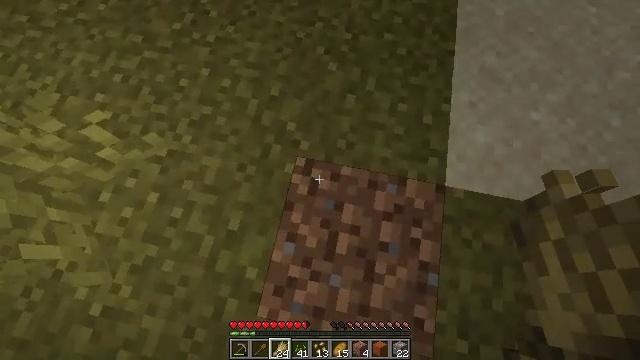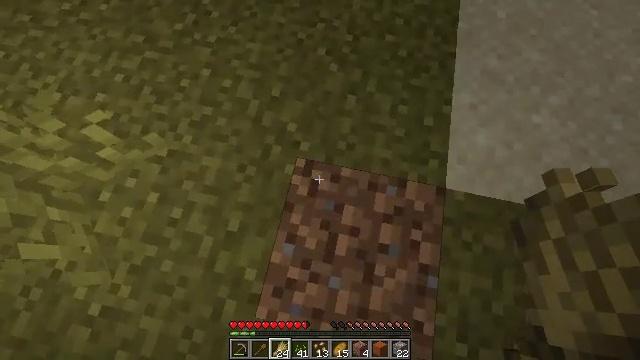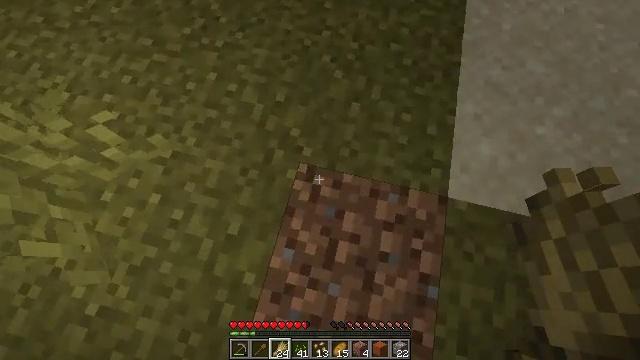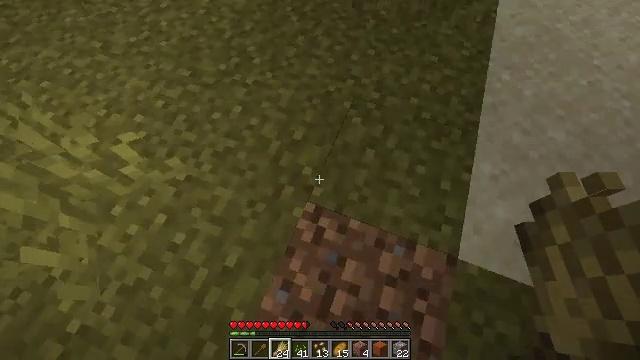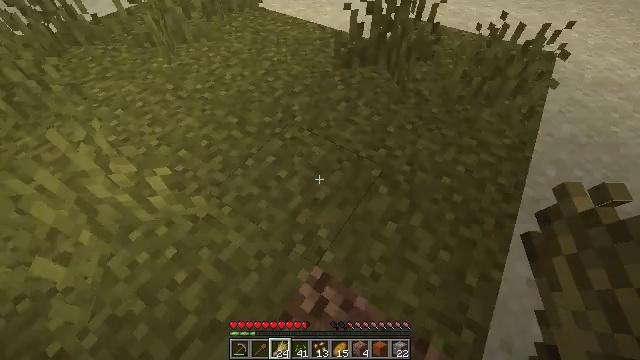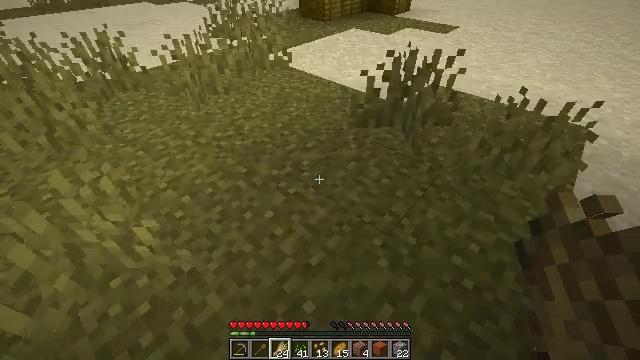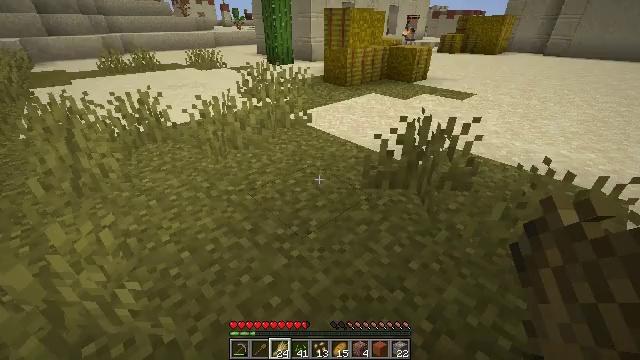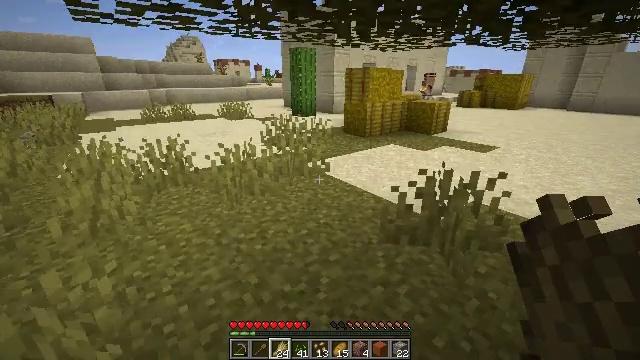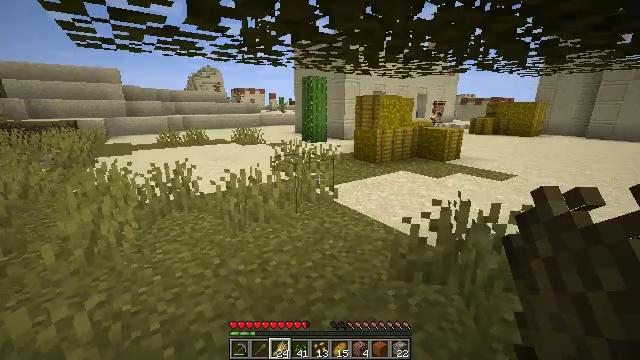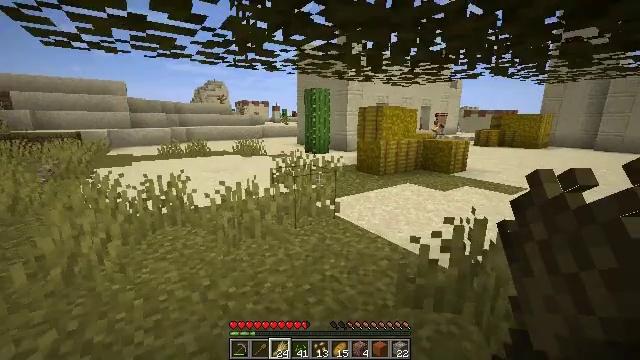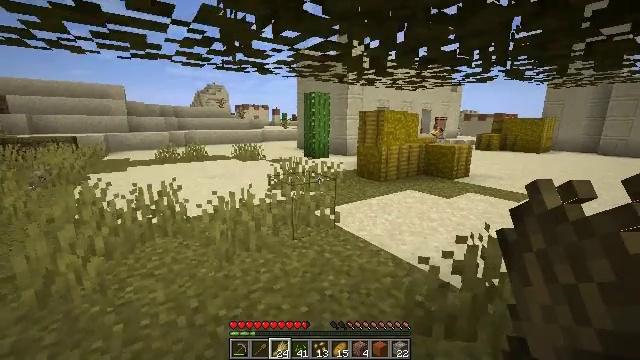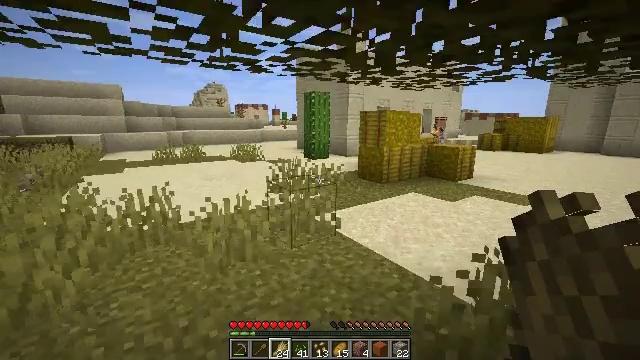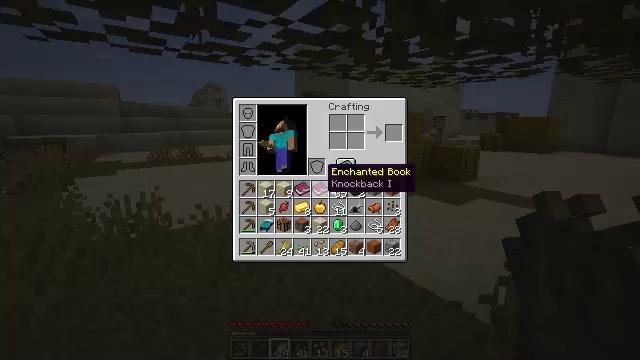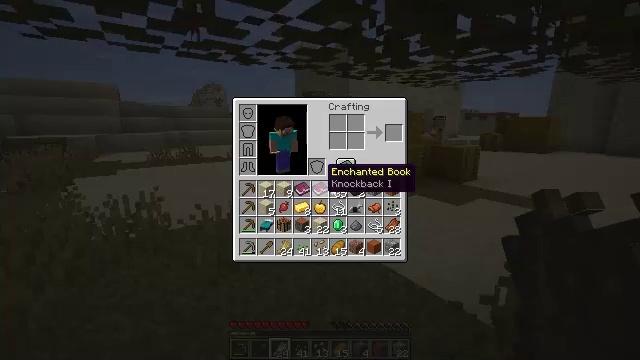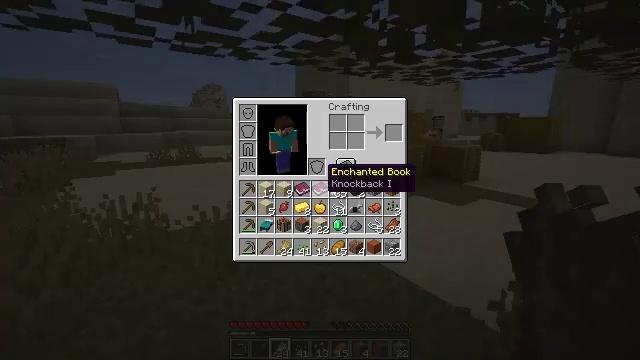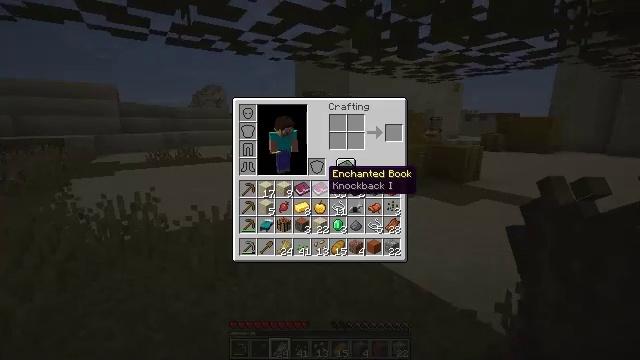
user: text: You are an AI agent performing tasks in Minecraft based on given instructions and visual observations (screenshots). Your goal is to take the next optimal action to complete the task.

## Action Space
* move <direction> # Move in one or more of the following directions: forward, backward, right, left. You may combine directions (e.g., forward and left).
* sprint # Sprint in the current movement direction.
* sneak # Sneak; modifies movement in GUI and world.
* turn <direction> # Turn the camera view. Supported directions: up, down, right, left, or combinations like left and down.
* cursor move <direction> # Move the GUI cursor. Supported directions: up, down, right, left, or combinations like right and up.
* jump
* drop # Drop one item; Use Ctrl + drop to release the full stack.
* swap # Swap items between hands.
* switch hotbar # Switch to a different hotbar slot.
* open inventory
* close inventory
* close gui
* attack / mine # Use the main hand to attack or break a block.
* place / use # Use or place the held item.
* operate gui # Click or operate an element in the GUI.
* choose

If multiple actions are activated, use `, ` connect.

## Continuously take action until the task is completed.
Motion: motion action
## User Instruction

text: Drop a chiseled sandstone.
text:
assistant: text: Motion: no_op
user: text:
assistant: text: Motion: turn left and up
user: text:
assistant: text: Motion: move forward and move right, turn left and up
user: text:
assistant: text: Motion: move forward and move right, turn left and up
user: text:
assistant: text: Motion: move forward and move right, turn left and up
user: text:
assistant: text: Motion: move forward, turn left and up
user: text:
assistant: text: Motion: move forward, turn left and up
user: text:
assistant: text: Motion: move forward, turn left and up
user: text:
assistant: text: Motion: move forward, turn up
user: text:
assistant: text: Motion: move forward
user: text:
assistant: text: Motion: move forward
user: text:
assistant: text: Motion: open inventory
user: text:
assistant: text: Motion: open inventory
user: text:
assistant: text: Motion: open inventory
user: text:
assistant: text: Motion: open inventory
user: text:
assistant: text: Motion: cursor move right, open inventory
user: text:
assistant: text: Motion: no_op
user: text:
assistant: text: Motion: no_op
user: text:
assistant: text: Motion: no_op
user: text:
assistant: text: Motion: no_op
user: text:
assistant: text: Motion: no_op
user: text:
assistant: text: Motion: cursor move right
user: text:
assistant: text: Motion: cursor move right
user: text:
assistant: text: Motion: cursor move right
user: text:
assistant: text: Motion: no_op
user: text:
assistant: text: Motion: no_op
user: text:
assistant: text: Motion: no_op
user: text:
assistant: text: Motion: no_op
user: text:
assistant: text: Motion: no_op
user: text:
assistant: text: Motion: no_op